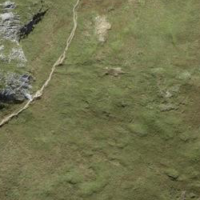
EUNIS habitat code: 23
Species observed at this site:
Arnica montana